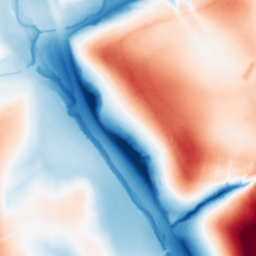
Category: classical
Decomposition family: gaussian_anisotropic
Decomposition parameters: sigma_x: 50
sigma_y: 20
Upsampling method: sinc_hamming
Upsampling parameters: scale: 2
kernel_size: 16
Upsampling scale: 2